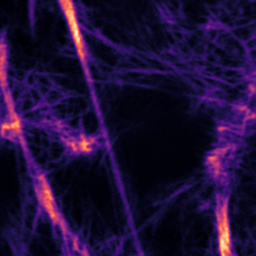
Label: Super-resolution F-actin image